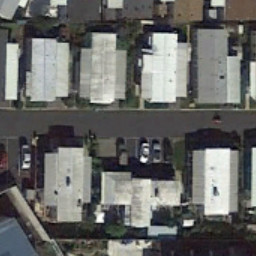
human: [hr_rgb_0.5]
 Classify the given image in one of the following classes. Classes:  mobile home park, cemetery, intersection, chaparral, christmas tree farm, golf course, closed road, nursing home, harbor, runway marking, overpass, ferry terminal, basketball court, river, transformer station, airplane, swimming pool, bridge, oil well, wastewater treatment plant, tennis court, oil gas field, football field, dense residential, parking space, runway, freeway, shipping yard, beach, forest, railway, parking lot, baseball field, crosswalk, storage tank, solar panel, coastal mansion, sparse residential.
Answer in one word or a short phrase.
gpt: mobile home park